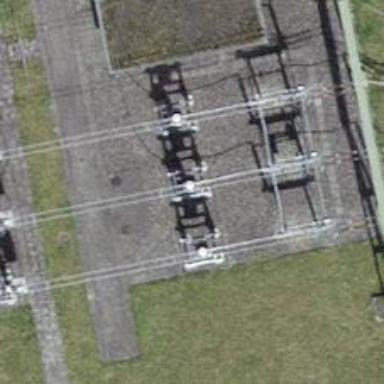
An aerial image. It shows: Switch used for power control.